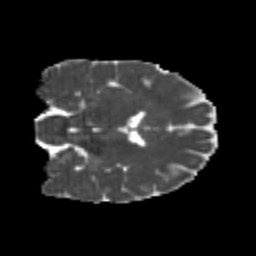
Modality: MD
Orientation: coronal
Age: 24
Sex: female
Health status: healthy
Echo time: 0.074 s